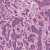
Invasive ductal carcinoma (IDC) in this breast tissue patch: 1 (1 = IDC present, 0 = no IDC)